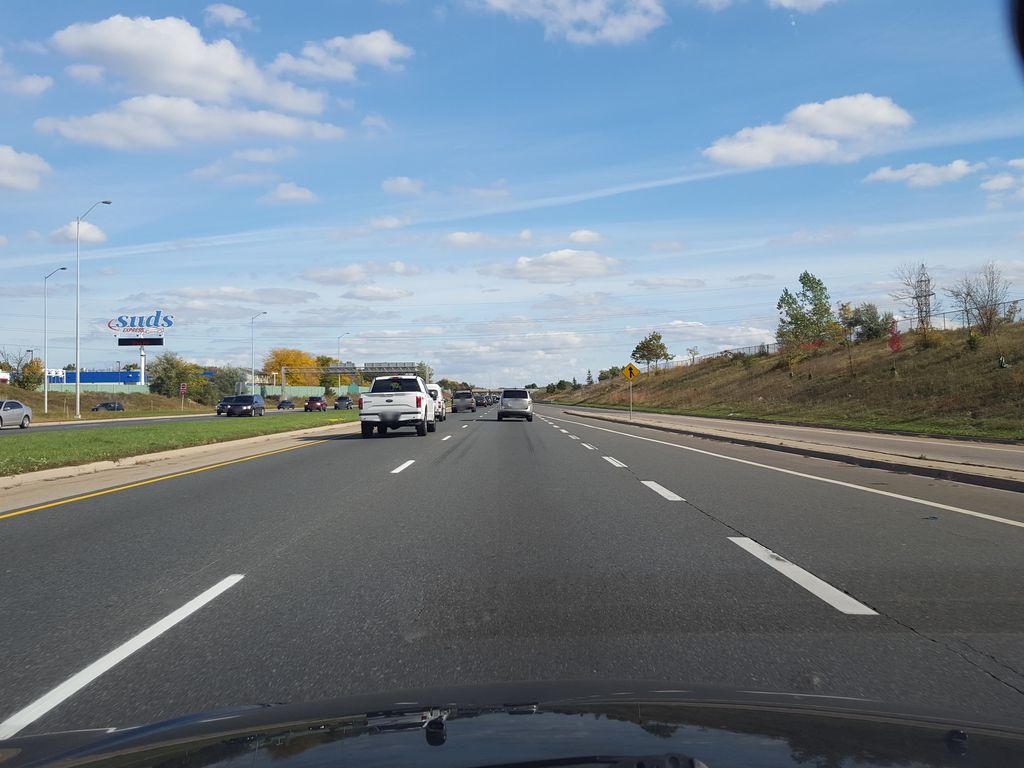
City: hamilton